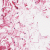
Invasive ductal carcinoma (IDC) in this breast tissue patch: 0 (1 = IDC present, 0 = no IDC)